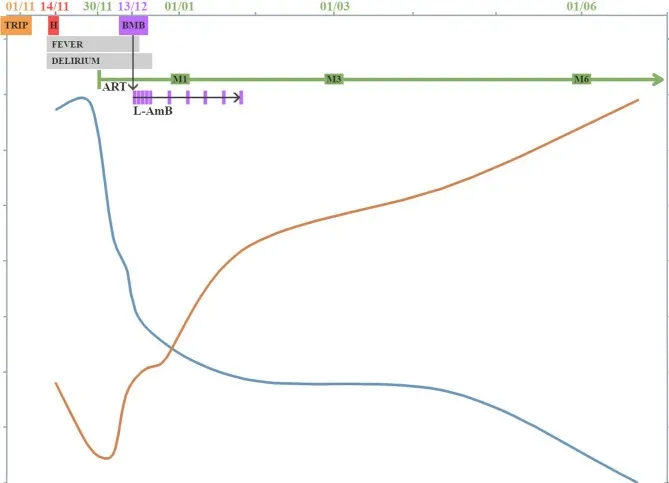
Viral load and CD4+ T-cells count evolution following cART initiation and VL diagnosis. TRIP = travel in Greece; H = date of hospitalization; (c)ART = (combined) anti-retroviral therapy; BMB = bone marrow biopsy (VL diagnosis); M1 = first month after cART initiation; M3 = third month after cART initiation; M6 = sixth month after cART initiation; LAmB = intravenous liposomal amphotericin B administrations.
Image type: chart (chart)